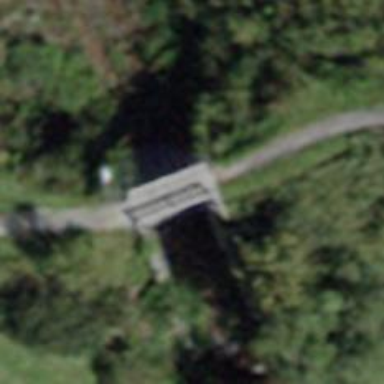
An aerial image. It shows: Footway bridge with gravel surface.